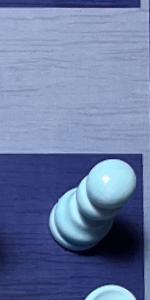
Label: Pawn_White